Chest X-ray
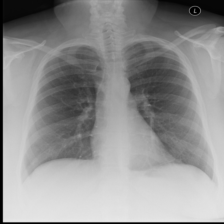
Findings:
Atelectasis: negative
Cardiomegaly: negative
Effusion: negative
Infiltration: positive
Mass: negative
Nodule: negative
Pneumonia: negative
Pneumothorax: negative
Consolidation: negative
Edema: negative
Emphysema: negative
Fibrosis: negative
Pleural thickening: negative
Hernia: negative